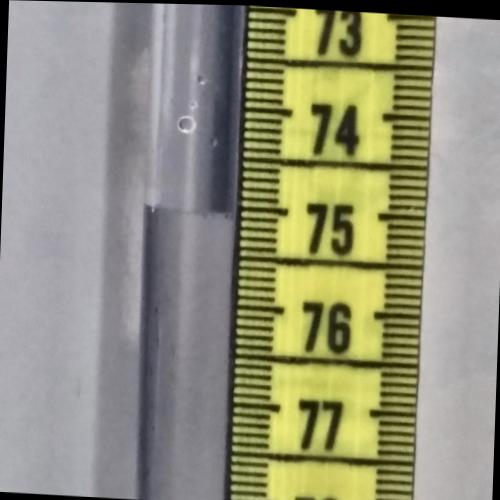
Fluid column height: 75.1 cm